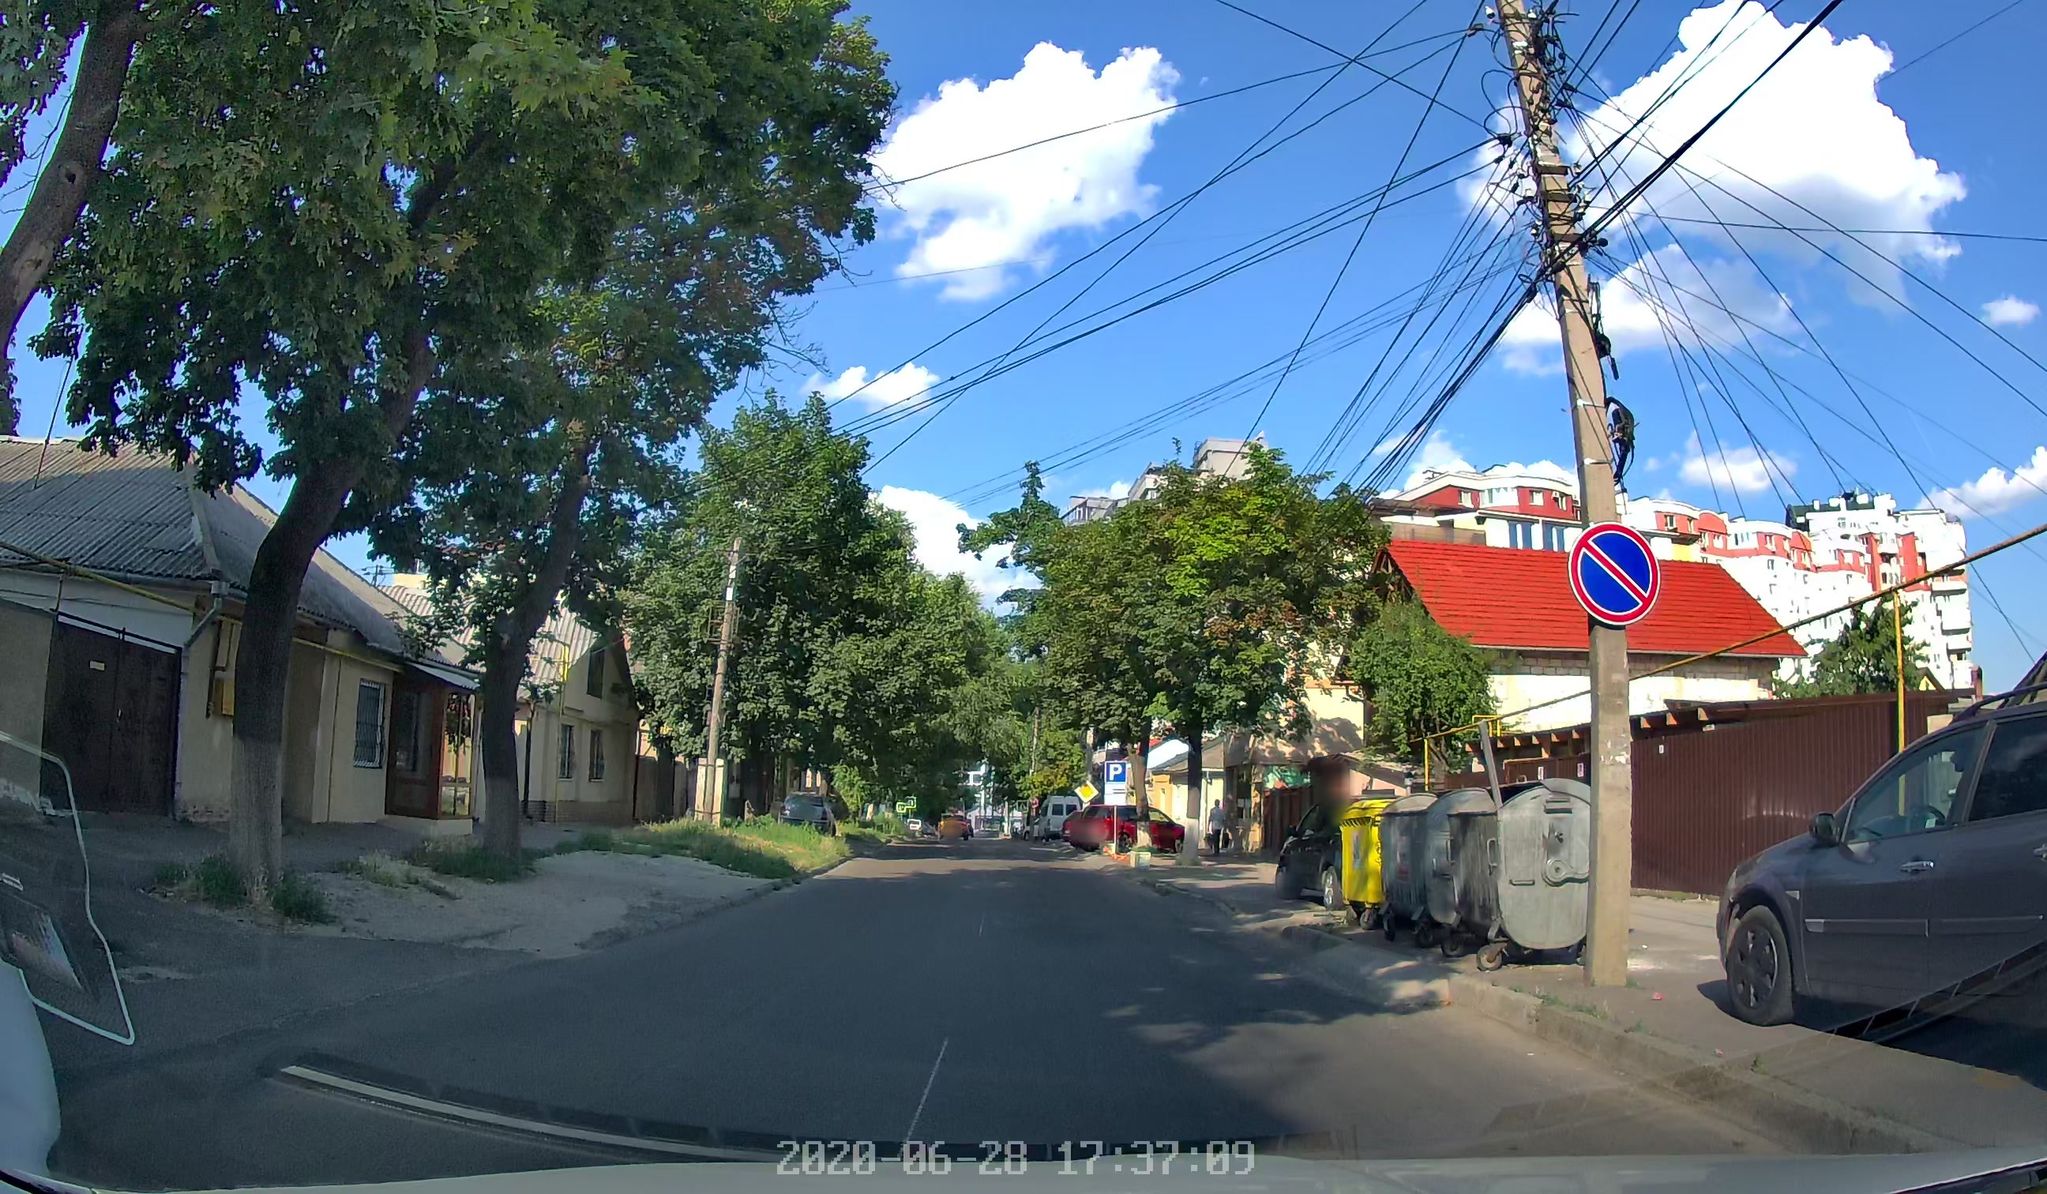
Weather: cloudy
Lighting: day
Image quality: good
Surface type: driving surface
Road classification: secondary
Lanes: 2
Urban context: urban centre
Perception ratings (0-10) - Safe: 2.57, Lively: 5.97, Beautiful: 6.11, Boring: 3.76, Depressing: 7.55, Wealthy: 3.59